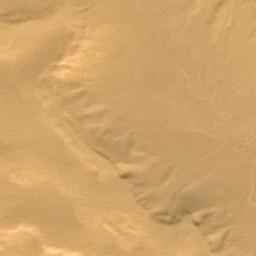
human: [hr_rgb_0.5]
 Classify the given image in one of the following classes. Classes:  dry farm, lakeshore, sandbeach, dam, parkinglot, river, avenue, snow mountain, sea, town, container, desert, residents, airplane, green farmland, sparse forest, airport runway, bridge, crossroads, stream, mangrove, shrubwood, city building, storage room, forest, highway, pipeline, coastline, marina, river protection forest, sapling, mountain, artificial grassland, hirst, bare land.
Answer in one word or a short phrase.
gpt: desert